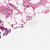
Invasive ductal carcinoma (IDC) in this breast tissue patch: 0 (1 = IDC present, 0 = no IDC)